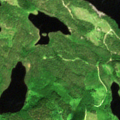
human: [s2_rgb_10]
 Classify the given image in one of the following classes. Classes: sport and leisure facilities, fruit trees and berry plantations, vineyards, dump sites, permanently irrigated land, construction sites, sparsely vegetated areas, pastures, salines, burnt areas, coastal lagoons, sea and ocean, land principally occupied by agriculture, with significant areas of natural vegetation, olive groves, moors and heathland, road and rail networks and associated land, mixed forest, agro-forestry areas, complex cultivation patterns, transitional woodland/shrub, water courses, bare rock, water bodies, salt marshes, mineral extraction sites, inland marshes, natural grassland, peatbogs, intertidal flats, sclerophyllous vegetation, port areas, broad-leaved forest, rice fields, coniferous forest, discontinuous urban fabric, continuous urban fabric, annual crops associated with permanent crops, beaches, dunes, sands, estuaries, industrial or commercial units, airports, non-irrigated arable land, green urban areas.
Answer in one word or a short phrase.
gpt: coniferous forest, mixed forest, transitional woodland/shrub, water bodies